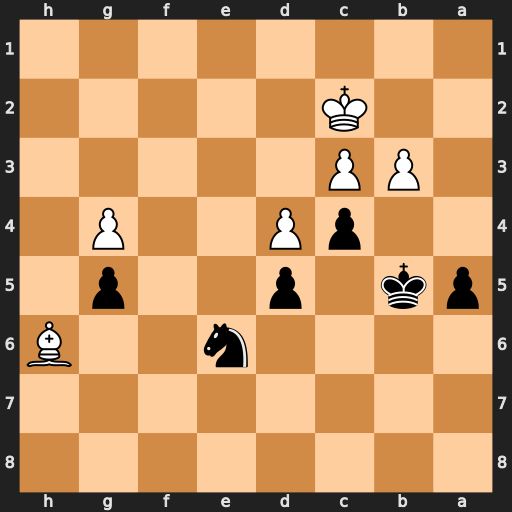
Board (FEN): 8/8/4n2B/pk1p2p1/2pP2P1/1PP5/2K5/8
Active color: b
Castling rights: -
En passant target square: -
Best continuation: cxb3+ Kxb3 a4+